Question: Suddenly my app is chucking these errors on a NuGet package that was recently updated to 64 bit support.
> Attempting to JIT compile method 'Refractored.Xam.Settings.Settings:GetValueOrDefault<bool> (string,bool)' while running with '--aot-only'. See <URL> for more information.
Its stymied me.
It's called here:
'''
public static bool RememberMeSwitch
{
get { return AppSettings.GetValueOrDefault(CacheKeys.RememberMeSwitch, false); }
set { AppSettings.AddOrUpdateValue(CacheKeys.RememberMeSwitch, value); }
}
'''

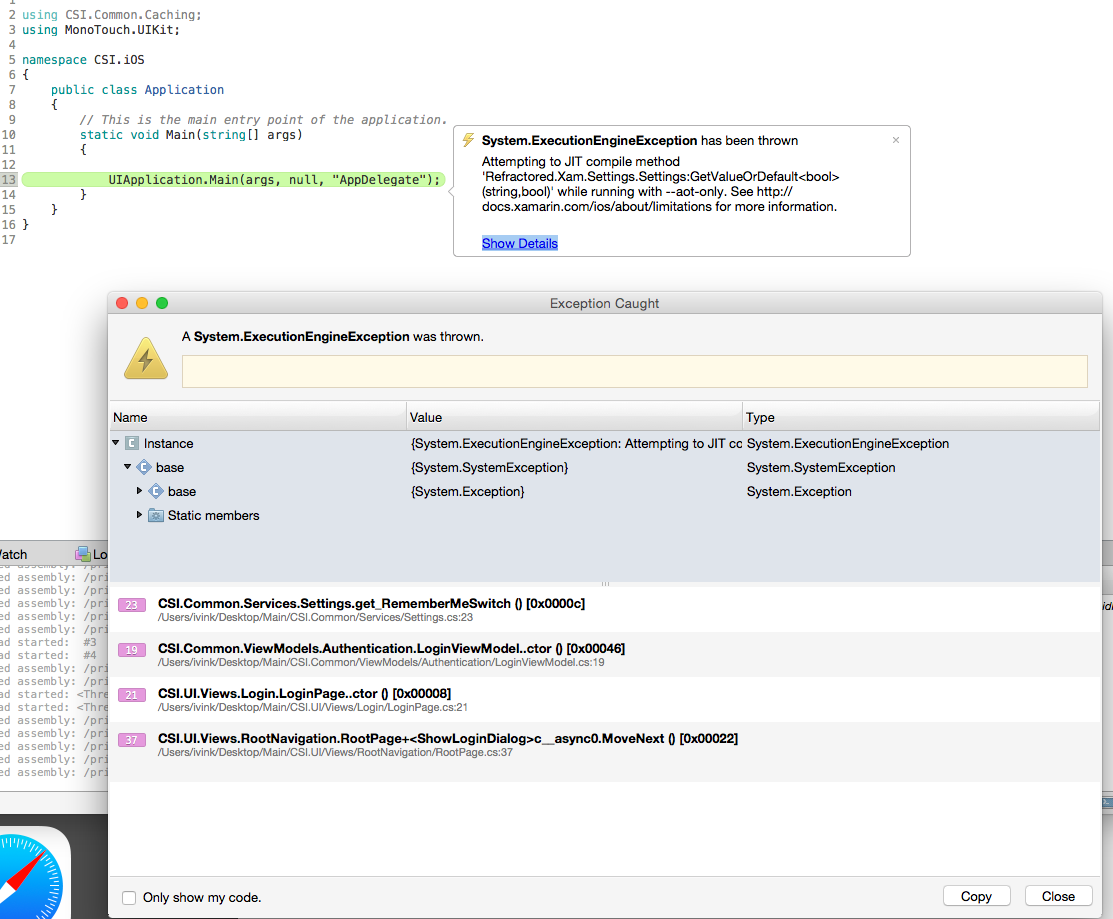
Answer: I figured it out. You must enable generic type sharing in the settings. It is on by default. I did not document this and I will add it to the readme:
<URL>